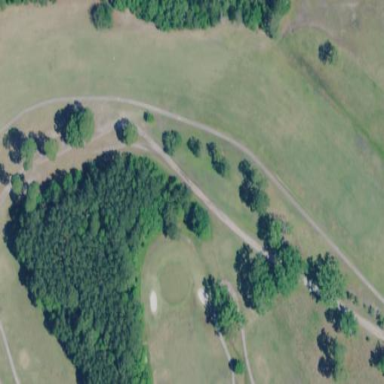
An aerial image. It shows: Rough area on grassy golf course.